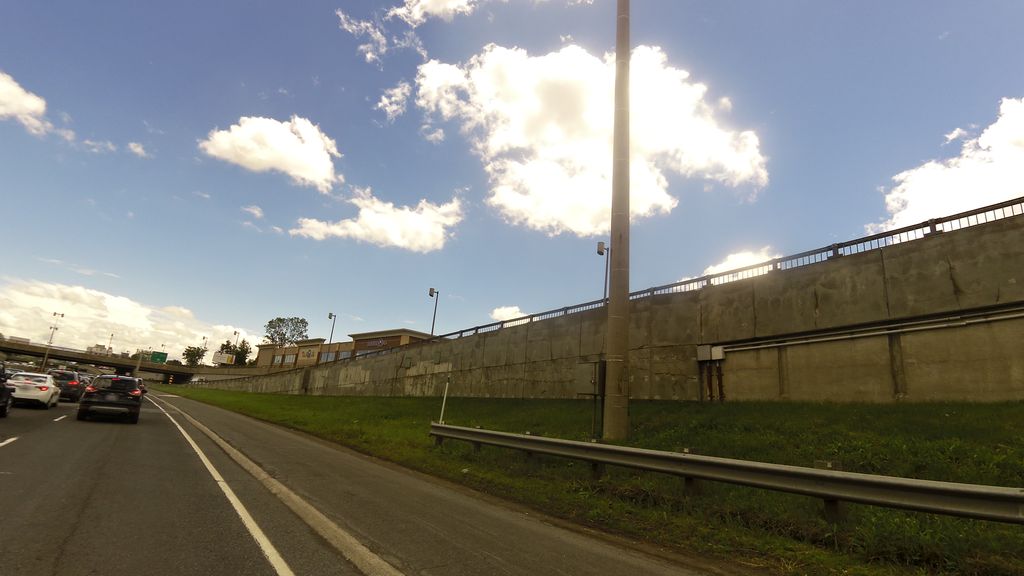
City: montreal